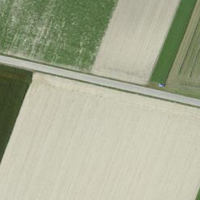
EUNIS habitat code: 52
Species observed at this site:
Fagopyrum esculentum